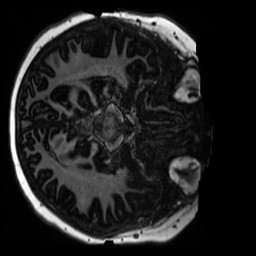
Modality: MP2RAGE
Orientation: axial
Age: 10
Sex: male
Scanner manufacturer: siemens
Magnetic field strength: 3 T
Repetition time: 4 s
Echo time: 0.00303 s